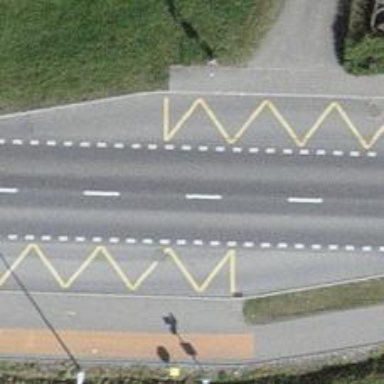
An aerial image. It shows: Bus stop with designated stop position for public transport.